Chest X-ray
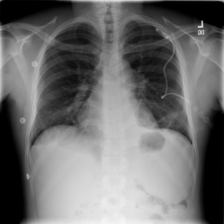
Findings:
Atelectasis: negative
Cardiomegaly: negative
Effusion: negative
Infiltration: negative
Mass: negative
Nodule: negative
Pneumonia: negative
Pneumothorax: positive
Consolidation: negative
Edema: negative
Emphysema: negative
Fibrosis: negative
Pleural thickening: negative
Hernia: negative